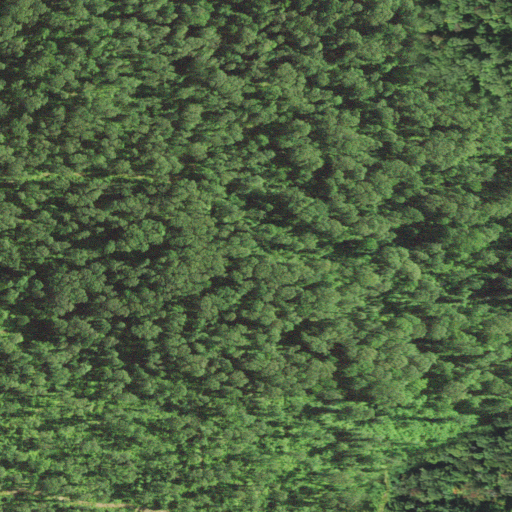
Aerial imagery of ridge(s) in West Virginia named Hamrick Ridge containing deciduous forest and shrub